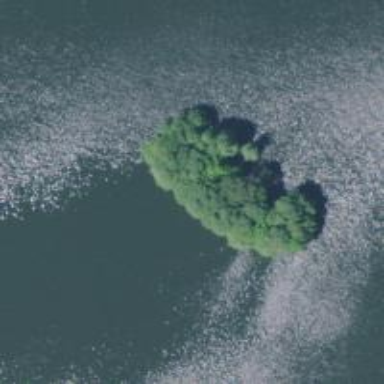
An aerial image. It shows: Islet covered with woodland.